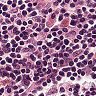
Metastatic tissue present: no